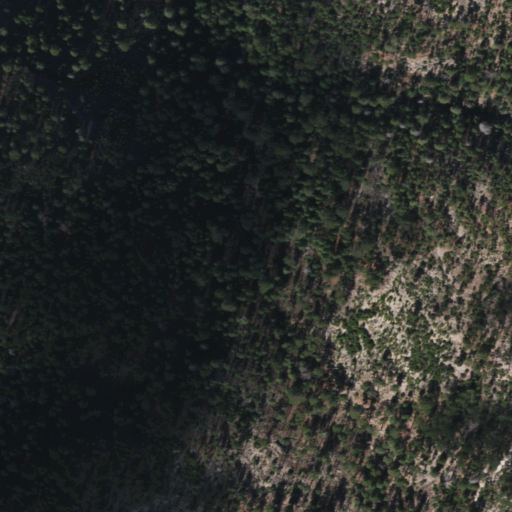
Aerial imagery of gap in Arizona named Buckskin Saddle containing mixed forest, shrub, and evergreen forest